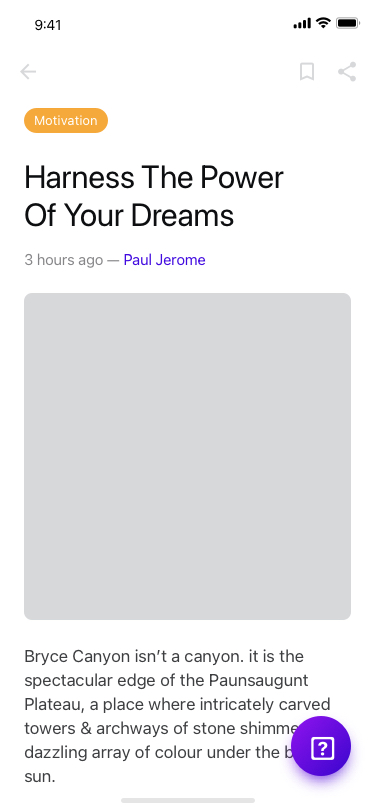
Text in this UI design:
Harness The Power
Of Your Dreams
3 hours ago — Paul Jerome
Motivation
Bryce Canyon isn’t a canyon. it is the spectacular edge of the Paunsaugunt Plateau, a place where intricately carved towers & archways of stone shimmer in a dazzling array of colour under the bright sun.
